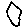
Label: hexagon